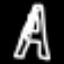
Label: The Eiffel Tower